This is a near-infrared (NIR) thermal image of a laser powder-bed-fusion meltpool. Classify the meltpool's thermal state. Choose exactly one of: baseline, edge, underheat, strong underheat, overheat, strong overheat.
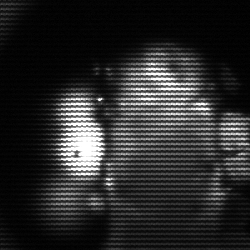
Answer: strong underheat